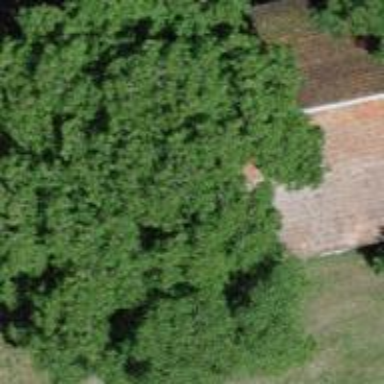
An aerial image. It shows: Barn.